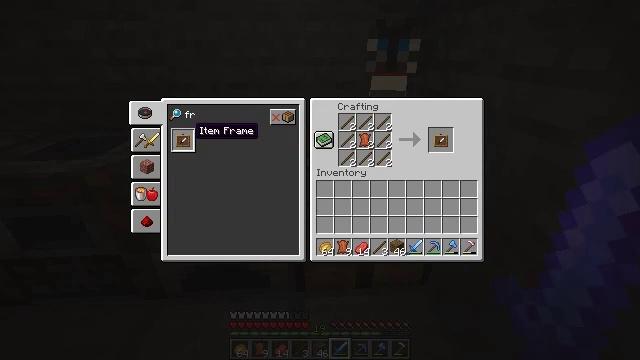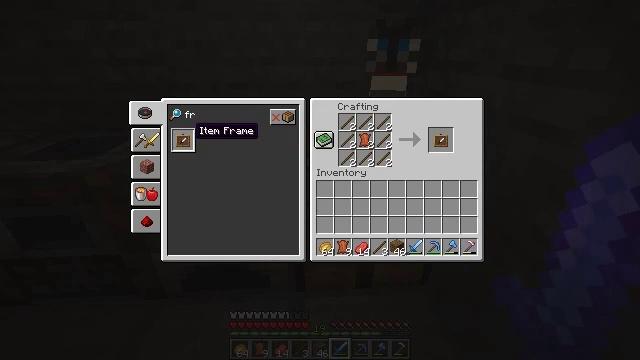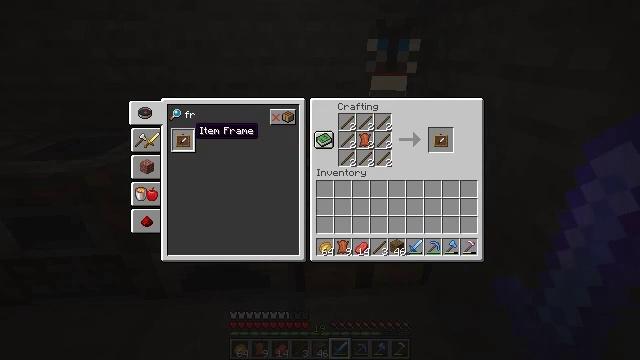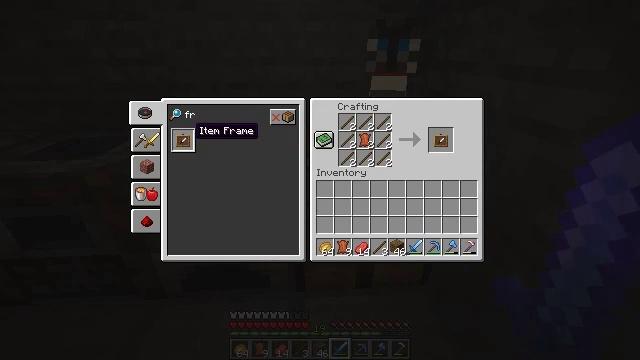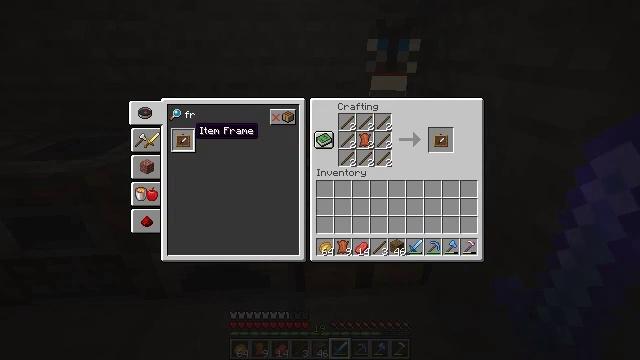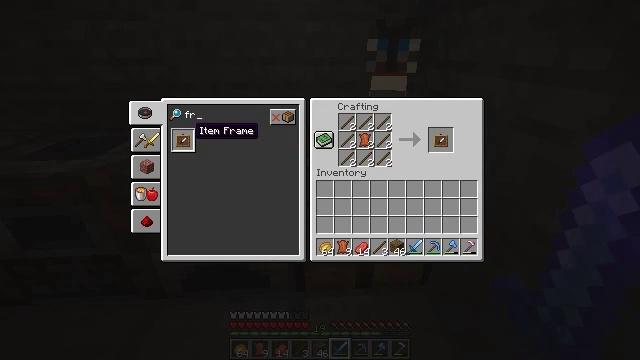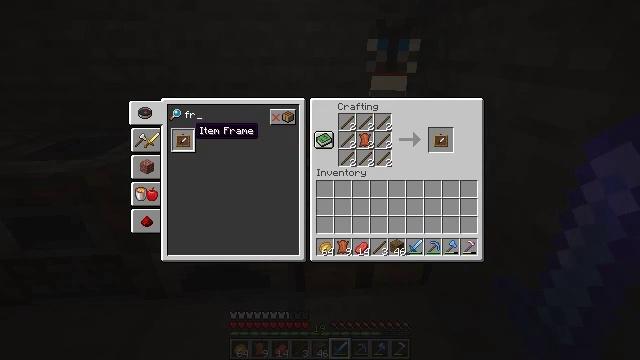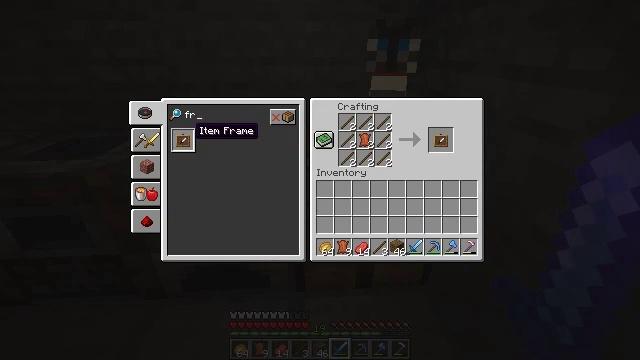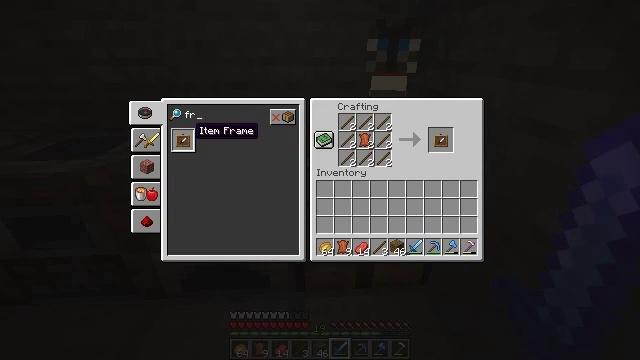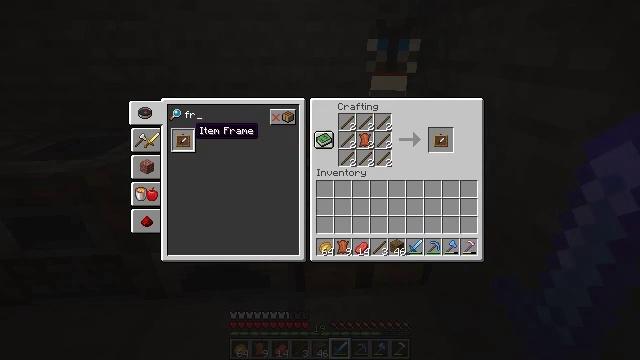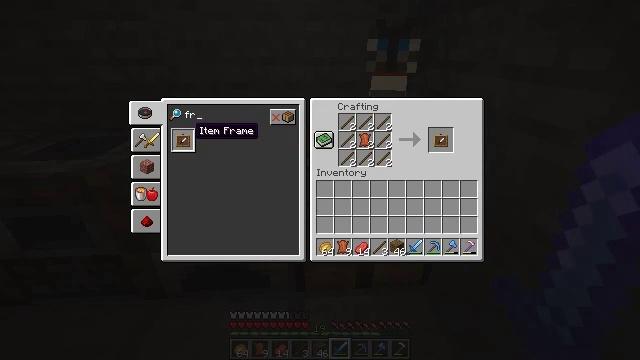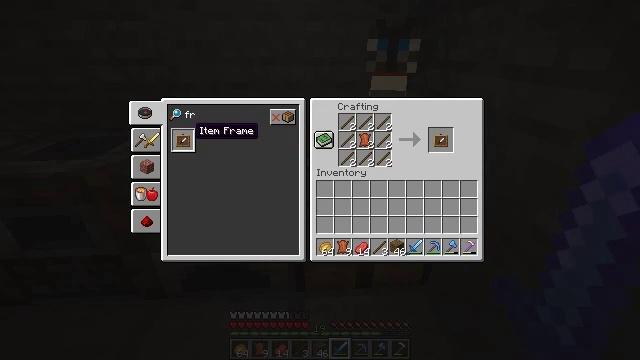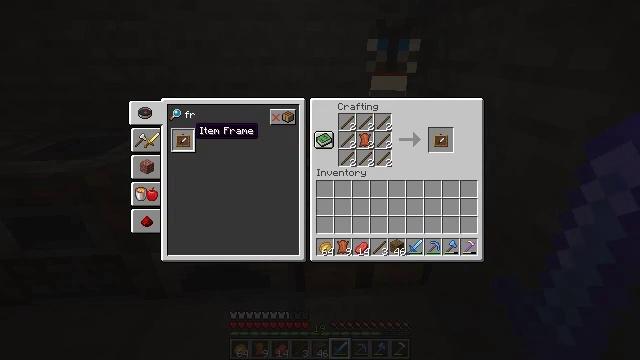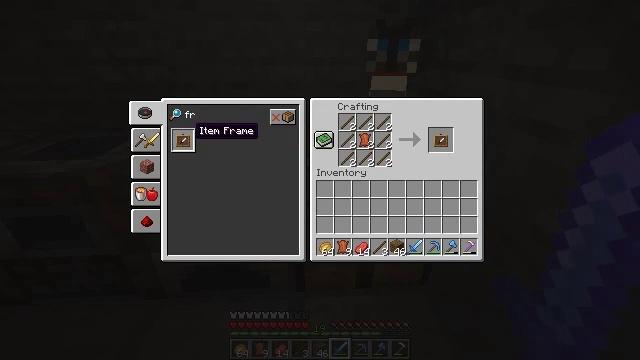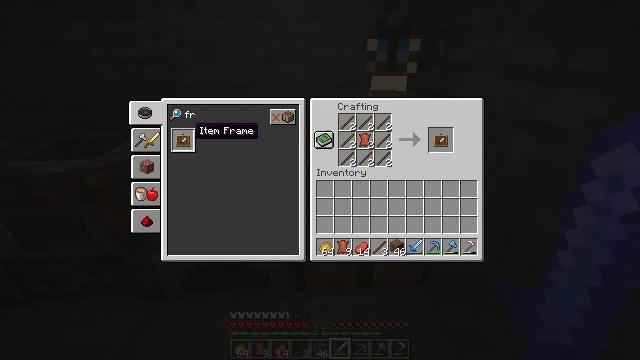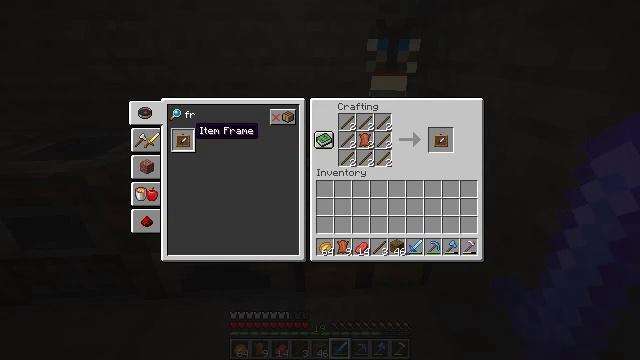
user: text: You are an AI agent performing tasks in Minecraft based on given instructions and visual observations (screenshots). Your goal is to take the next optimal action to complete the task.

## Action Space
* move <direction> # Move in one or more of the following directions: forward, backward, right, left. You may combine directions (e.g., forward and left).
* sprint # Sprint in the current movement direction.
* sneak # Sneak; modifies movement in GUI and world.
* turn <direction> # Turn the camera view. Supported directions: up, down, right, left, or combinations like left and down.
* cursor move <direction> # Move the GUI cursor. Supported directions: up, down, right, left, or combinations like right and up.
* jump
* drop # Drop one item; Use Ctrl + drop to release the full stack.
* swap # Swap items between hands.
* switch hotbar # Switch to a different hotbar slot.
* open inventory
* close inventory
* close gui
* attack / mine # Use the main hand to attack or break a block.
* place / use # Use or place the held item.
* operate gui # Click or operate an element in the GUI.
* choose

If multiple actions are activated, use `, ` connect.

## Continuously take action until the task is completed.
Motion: motion action
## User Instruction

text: Use materials in the crafting table to make an item frame.
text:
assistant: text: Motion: no_op
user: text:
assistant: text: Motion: no_op
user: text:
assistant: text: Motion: no_op
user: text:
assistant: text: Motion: no_op
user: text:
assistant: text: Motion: no_op
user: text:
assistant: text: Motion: no_op
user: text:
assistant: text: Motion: no_op
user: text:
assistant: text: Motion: no_op
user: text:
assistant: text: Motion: no_op
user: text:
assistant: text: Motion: no_op
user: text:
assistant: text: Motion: attack / mine
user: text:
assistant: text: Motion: attack / mine
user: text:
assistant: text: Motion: attack / mine
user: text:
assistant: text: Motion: attack / mine
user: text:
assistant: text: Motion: no_op
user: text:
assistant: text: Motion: no_op
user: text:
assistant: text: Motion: turn right and down
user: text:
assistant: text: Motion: turn right
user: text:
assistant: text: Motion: turn right
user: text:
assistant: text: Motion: turn right
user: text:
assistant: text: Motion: turn right
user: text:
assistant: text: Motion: sneak
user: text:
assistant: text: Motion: sneak
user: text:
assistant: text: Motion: sneak
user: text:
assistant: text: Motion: sneak
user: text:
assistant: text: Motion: sneak
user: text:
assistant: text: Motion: sneak
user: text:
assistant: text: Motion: sneak
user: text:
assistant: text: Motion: sneak, attack / mine
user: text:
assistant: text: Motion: sneak, attack / mine